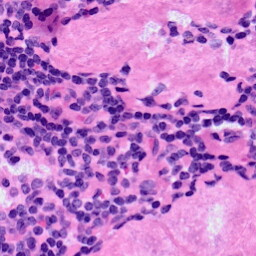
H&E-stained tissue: LymphNode